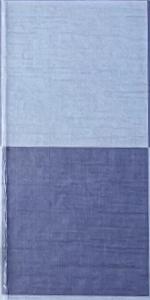
Label: Empty